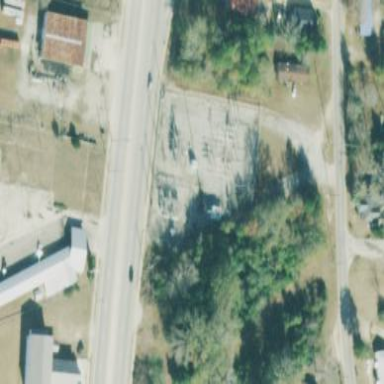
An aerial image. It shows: Distribution power substation secured by fence.